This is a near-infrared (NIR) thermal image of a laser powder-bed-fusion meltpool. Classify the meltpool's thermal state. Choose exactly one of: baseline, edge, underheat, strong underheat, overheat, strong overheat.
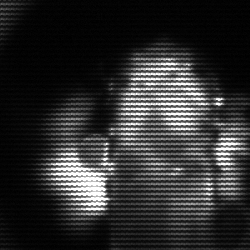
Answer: strong underheat